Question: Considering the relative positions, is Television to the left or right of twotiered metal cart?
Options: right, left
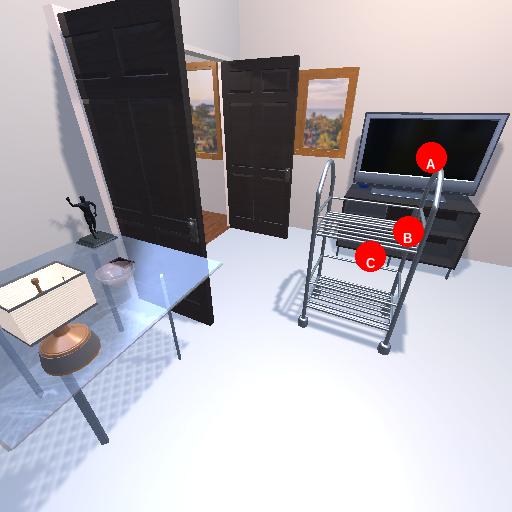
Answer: right